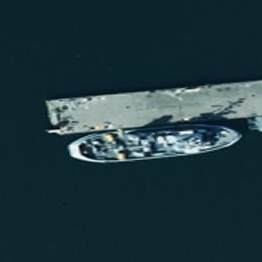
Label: civil